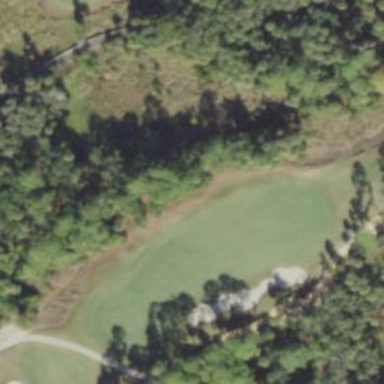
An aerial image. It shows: View of golf hole.